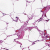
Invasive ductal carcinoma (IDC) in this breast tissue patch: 0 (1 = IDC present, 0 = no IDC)